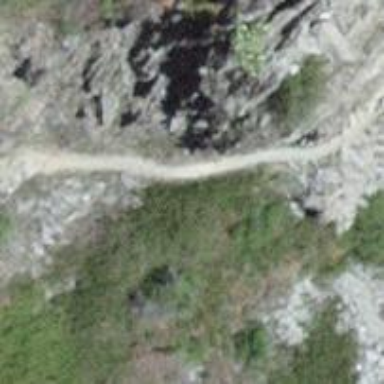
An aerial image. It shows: Path.